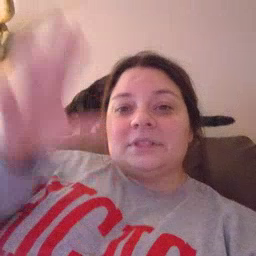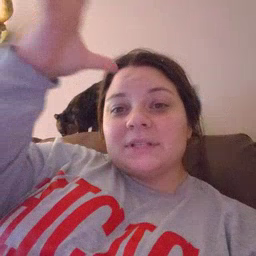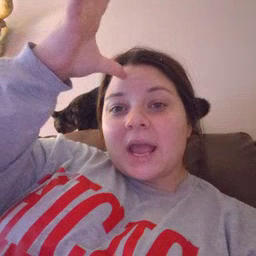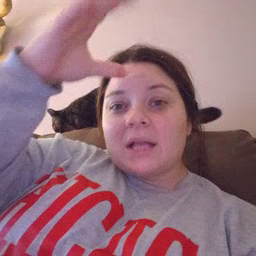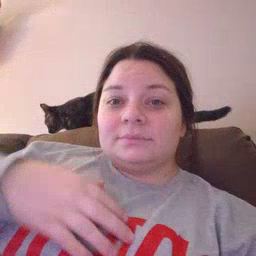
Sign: dad